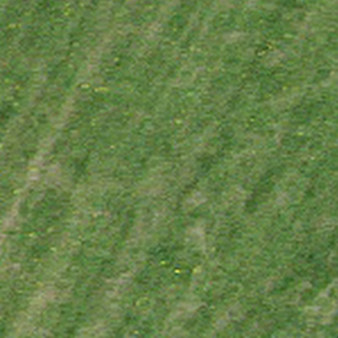
Label: other